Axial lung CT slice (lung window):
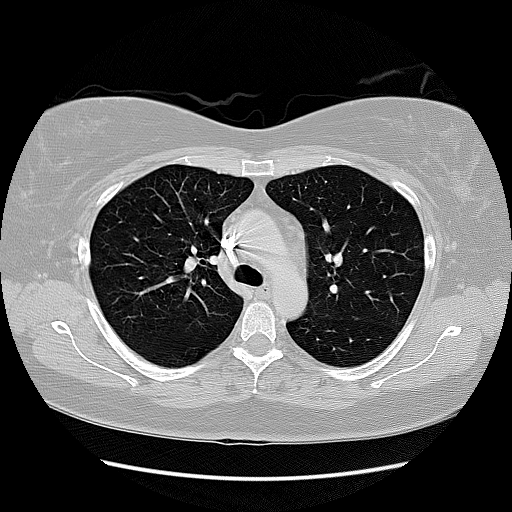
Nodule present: no